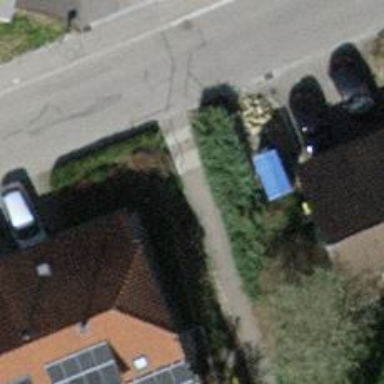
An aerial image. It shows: Steps with asphalt surface.